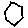
Label: hexagon